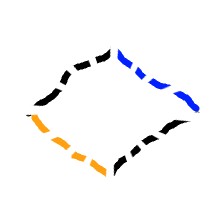
Shape: rhombus